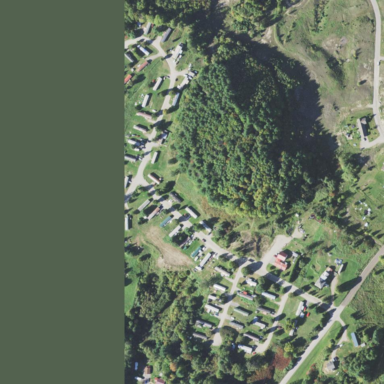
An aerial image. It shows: Residential area known as trailer park.